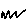
Label: zigzag